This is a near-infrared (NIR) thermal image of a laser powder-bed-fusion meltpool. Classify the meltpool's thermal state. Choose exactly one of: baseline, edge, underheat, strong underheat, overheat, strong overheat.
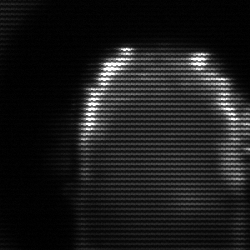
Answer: baseline